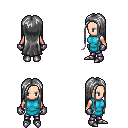
a pixel art fantasy rpg character, female body template, human, light skin, teal tunic, metal pants, gray extra-long hairstyle, metal gloves, metal boots, four views (front, back, left, right), 2x2 character sprite sheet, small pixel art, hard edges, no anti-aliasing